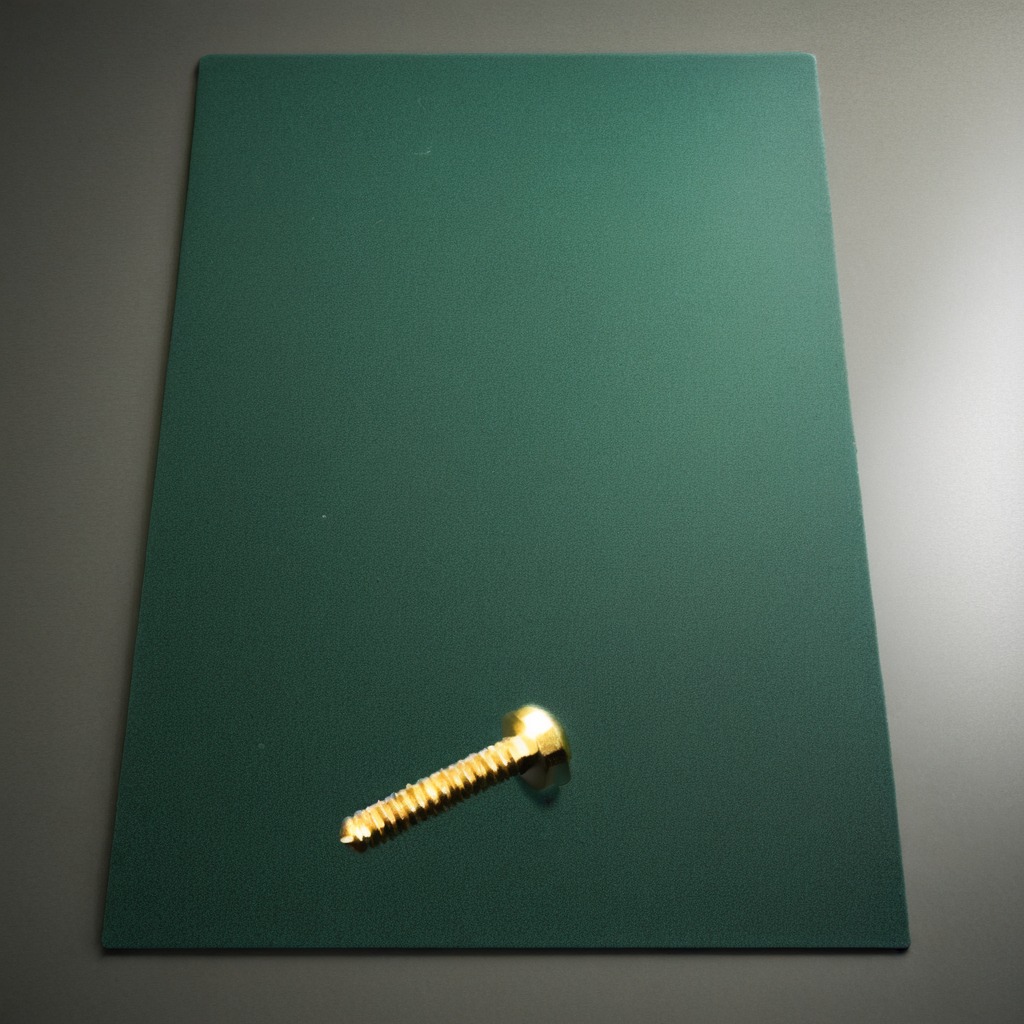
A metal screw lying on the clean granite tabletop